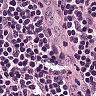
Metastatic tissue present: no